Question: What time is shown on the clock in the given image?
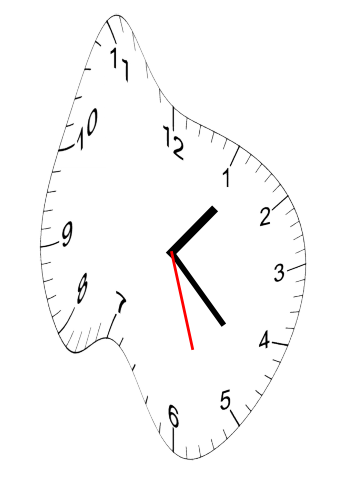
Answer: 01:22:27